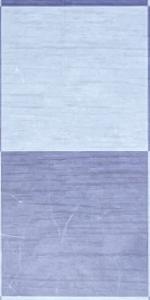
Label: Empty